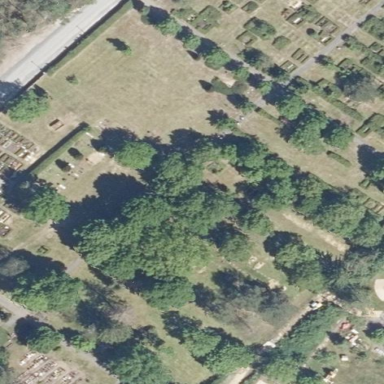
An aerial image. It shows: Cemetery.